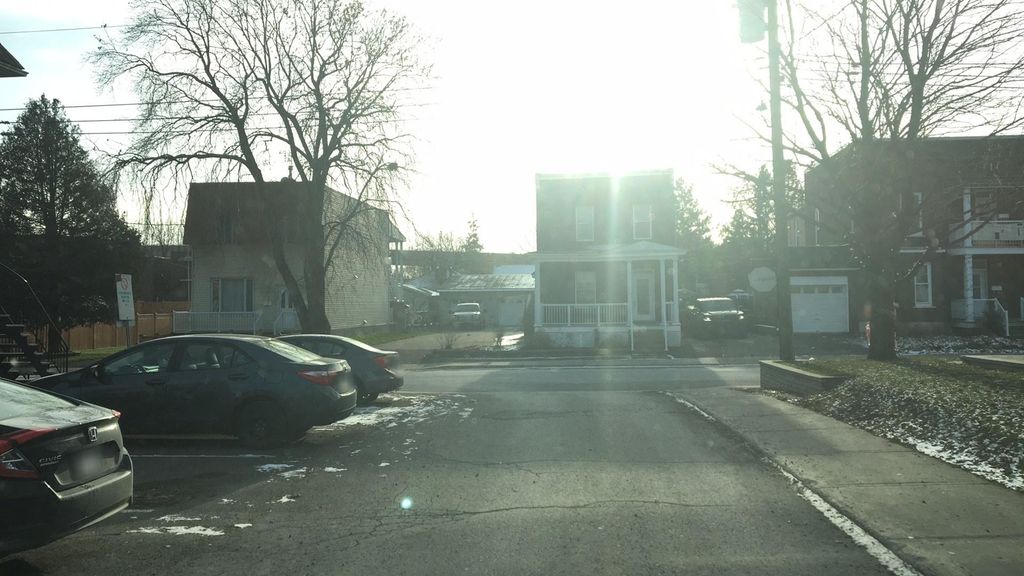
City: montreal